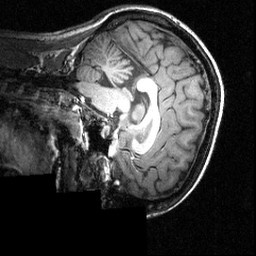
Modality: T1w
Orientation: sagittal
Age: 26
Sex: female
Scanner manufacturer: siemens
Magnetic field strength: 3.951 T
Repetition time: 1.5 s
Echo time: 0.00335 s